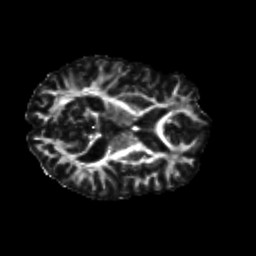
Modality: FA
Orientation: axial
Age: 22
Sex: male
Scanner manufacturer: siemens
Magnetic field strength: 3 T
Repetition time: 8.6 s
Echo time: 0.095 s